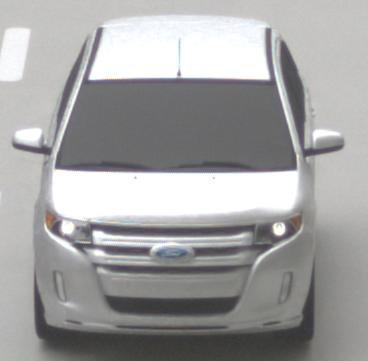
Make: Ford
Model: Edge
Detailed model: Gen. 1 Facelift
Model produced from: 2010
Model produced until: 2015
Doors: 5
Color: white
Road condition: dry road
Daytime: morning or afternoon
Contrast: low contrast